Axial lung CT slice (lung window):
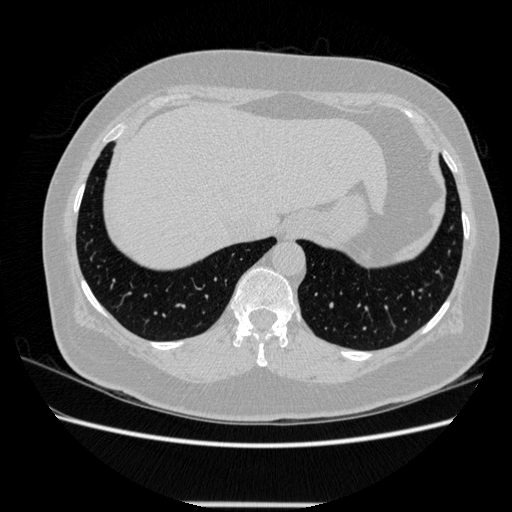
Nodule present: no